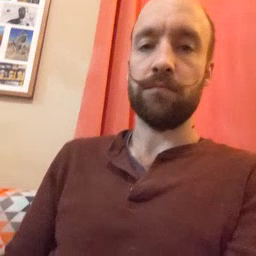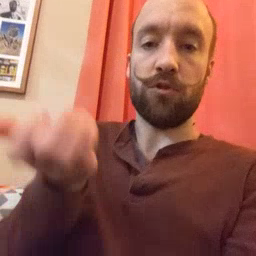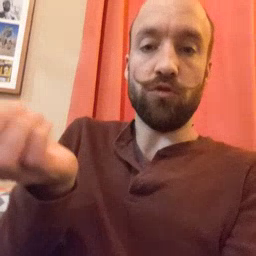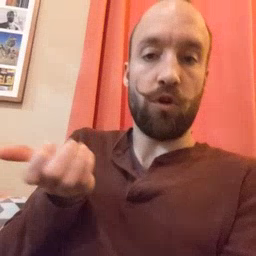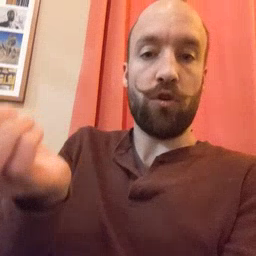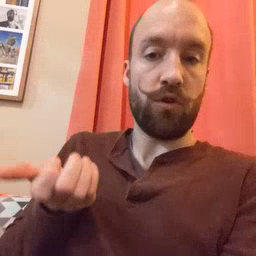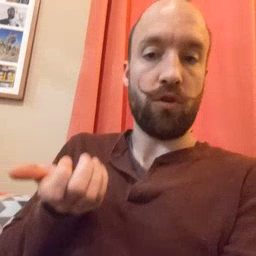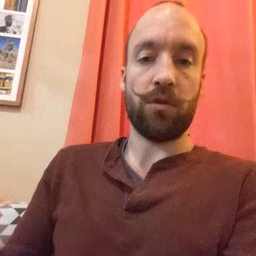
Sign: drawer